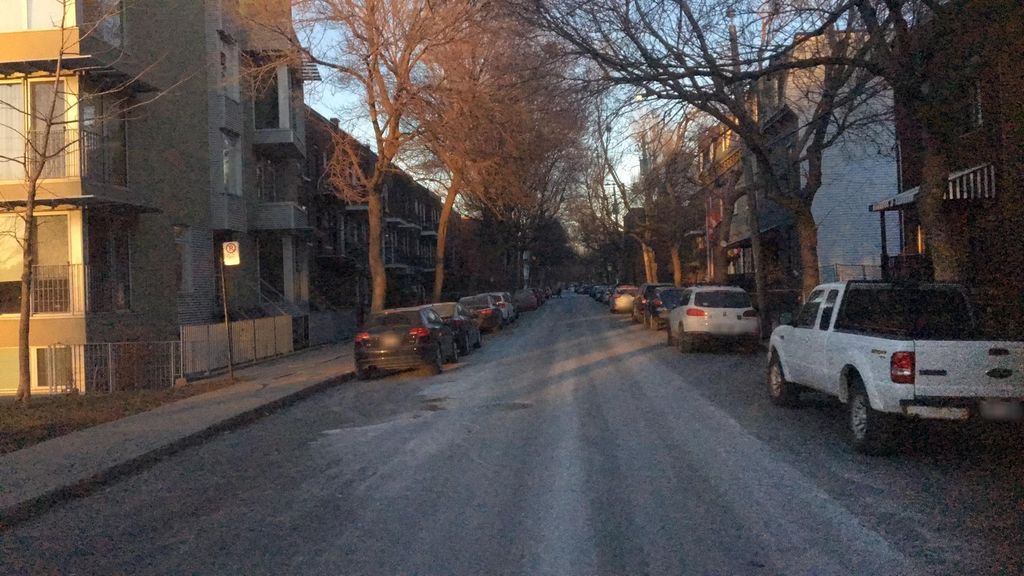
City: montreal